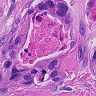
Metastatic tissue present: yes